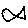
Label: fish